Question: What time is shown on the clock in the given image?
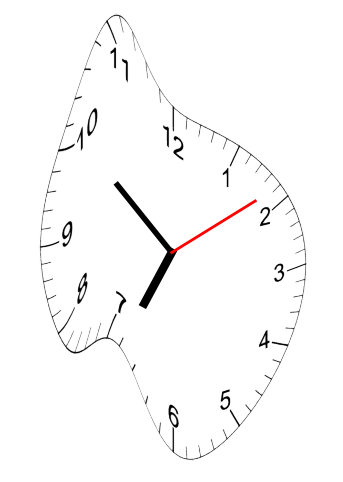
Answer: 06:51:09